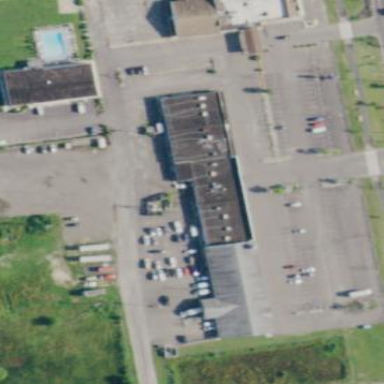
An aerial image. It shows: Retail building.